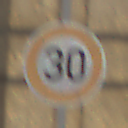
Verkehrszeichen: Geschwindigkeit30
Umgebung: Outdoor, Urban
Tageszeit: MorningAfternoon
Wetter: PartlyCloudy
Licht: Natural
Jahreszeit: NotSpecified
Kontrast: HighContrast